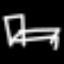
Label: bed